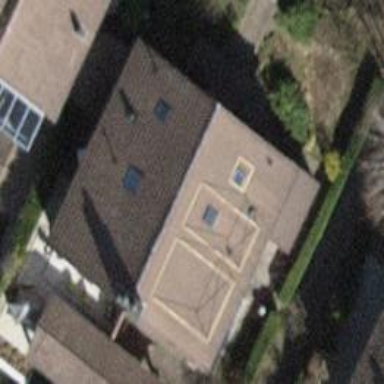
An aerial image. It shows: Pitched roof building.